Here is the wavelet time-frequency representation (scalogram) of a rolling-element bearing's vibration measurement. Determine the bearing's health state. Answer with exactly one of: normal, inner_race, outer_race, ball.
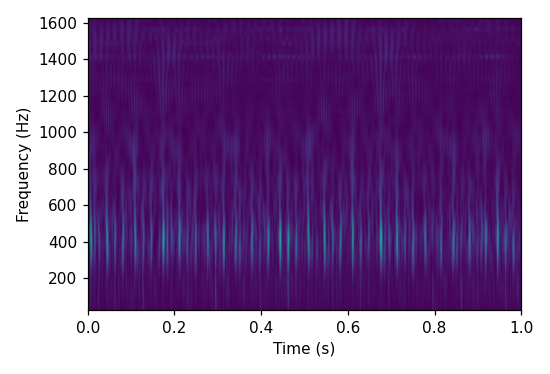
Answer: outer_race